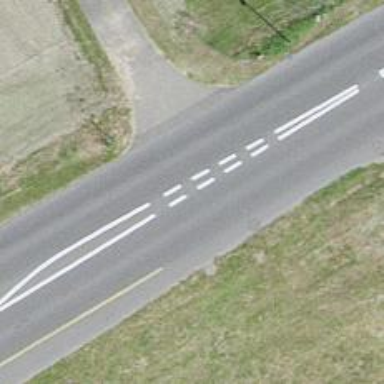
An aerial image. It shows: Asphalt cycleway.